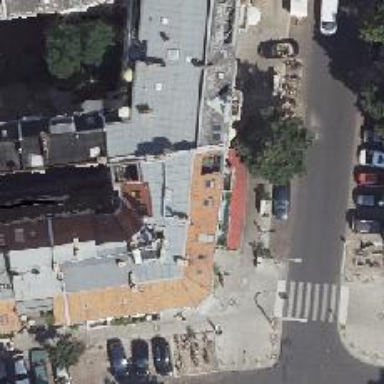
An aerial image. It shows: Restaurant.